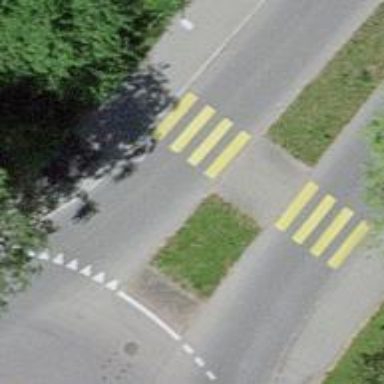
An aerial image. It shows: Uncontrolled road crossing.